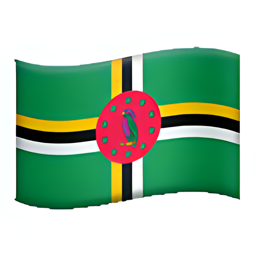
Name: flag for dominica
Emoji: 🇩🇲
Group: Flags
Sub-group: country-flag